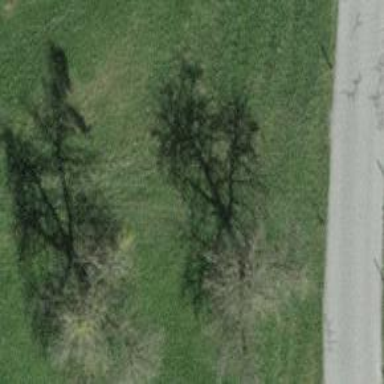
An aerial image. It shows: Single tag "natural: tree."